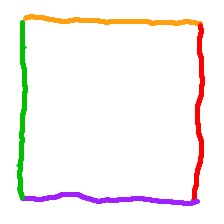
Shape: square